Field crop: maize
Growth stage: 2
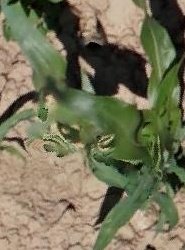
Species: maize